Question: I have a tibble called 'master_table' that is 488 rows by 9 variables. The two relevant variables to the problem are 'wrestler_name' and 'reign_begin'. There are multiple repeats of certain 'wrestler_name' values. I want to reduce the rows to only be one instance of each unique 'wrestler_name' value, decided by the earliest 'reign_begin' date value. Sample tibble is linked below:

So, in this slice of the tibble, the end goal would be to have just five rows instead of eleven, and the single Ric Flair row, for example, would have a reign_begin date of 9/17/1981, the earliest of the four Ric Flair 'reign_begin' values.
I thought that 'group_by' would make the most sense, but the more I think about it and try to use it, the more I think it might not be the right path. Here are some things I tried:
'''
group_by(wrestler_name) %>%
tibbletime::filter_time(reign_begin, 'start' ~ 'start')
#Trying to get it to just filter the first date it finds for each wrestler_name group, but did not work
master_table_2 <- master_table %>%
group_by(wrestler_name) %>%
filter(reign_begin)
#I know that this would not work, but its the place I'm basically stuck
'''
edit: Per request, here is the 'head(master_table)', which contains slightly different data, but it still expresses the issue:
'''
1 Ric Flair NWA World Heavyweight Championship 40 8 69 1991-01-11 1991-03-21
2 Sting NWA World Heavyweight Championship 39 1 188 1990-07-07 1991-01-11
3 Ric Flair NWA World Heavyweight Championship 38 7 426 1989-05-07 1990-07-07
4 Ricky Steamboat NWA World Heavyweight Championship 37 1 76 1989-02-20 1989-05-07
5 Ric Flair NWA World Heavyweight Championship 36 6 452 1987-11-26 1989-02-20
6 Ronnie Garvin NWA World Heavyweight Championship 35 1 62 1987-09-25 1987-11-26
city_state country
1 East Rutherford, New Jersey USA
2 Baltimore, Maryland USA
3 Nashville, Tennessee USA
4 Chicago, Illinois USA
5 Chicago, Illinois USA
6 Detroit, Michigan USA
'''
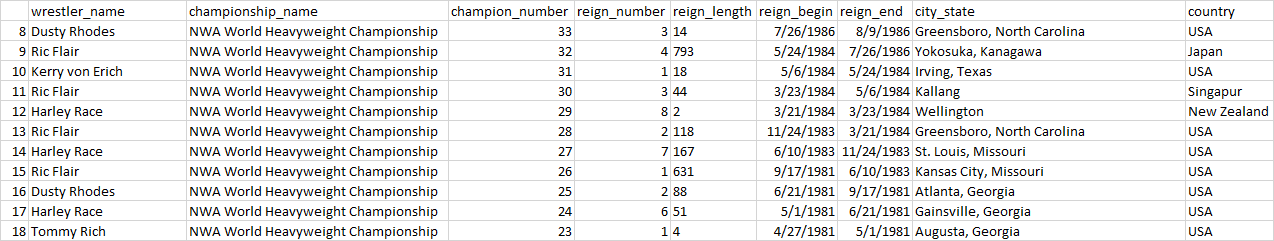
Answer: The common way to do this for databases involves a join:
'''
earliest <- master_table %>%
group_by(wrestler_name) %>%
summarise(reign_begin = min(reign_begin)
master_table_2 <- master_table %>%
inner_join(earliest, by = c("wrestler_name", "reign_begin"))
'''
No filter is required as an inner join only include overlaps.
The above approach is often required for database because of how they calculate summaries. But as @Martin_Gal suggests R can handle this a different way because it stores the data in memory.
'''
master_table_2 <- master_table %>%
group_by(wrestler_name) %>%
filter(reign_begin == min(reign_begin))
'''
You may also find having the 'lubridate' package installed assist for working with dates.